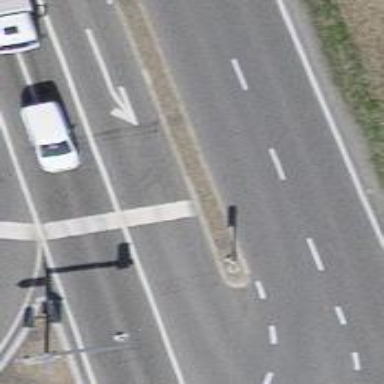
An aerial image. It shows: Road with traffic signals.